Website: ulta-beauty
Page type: billing-address
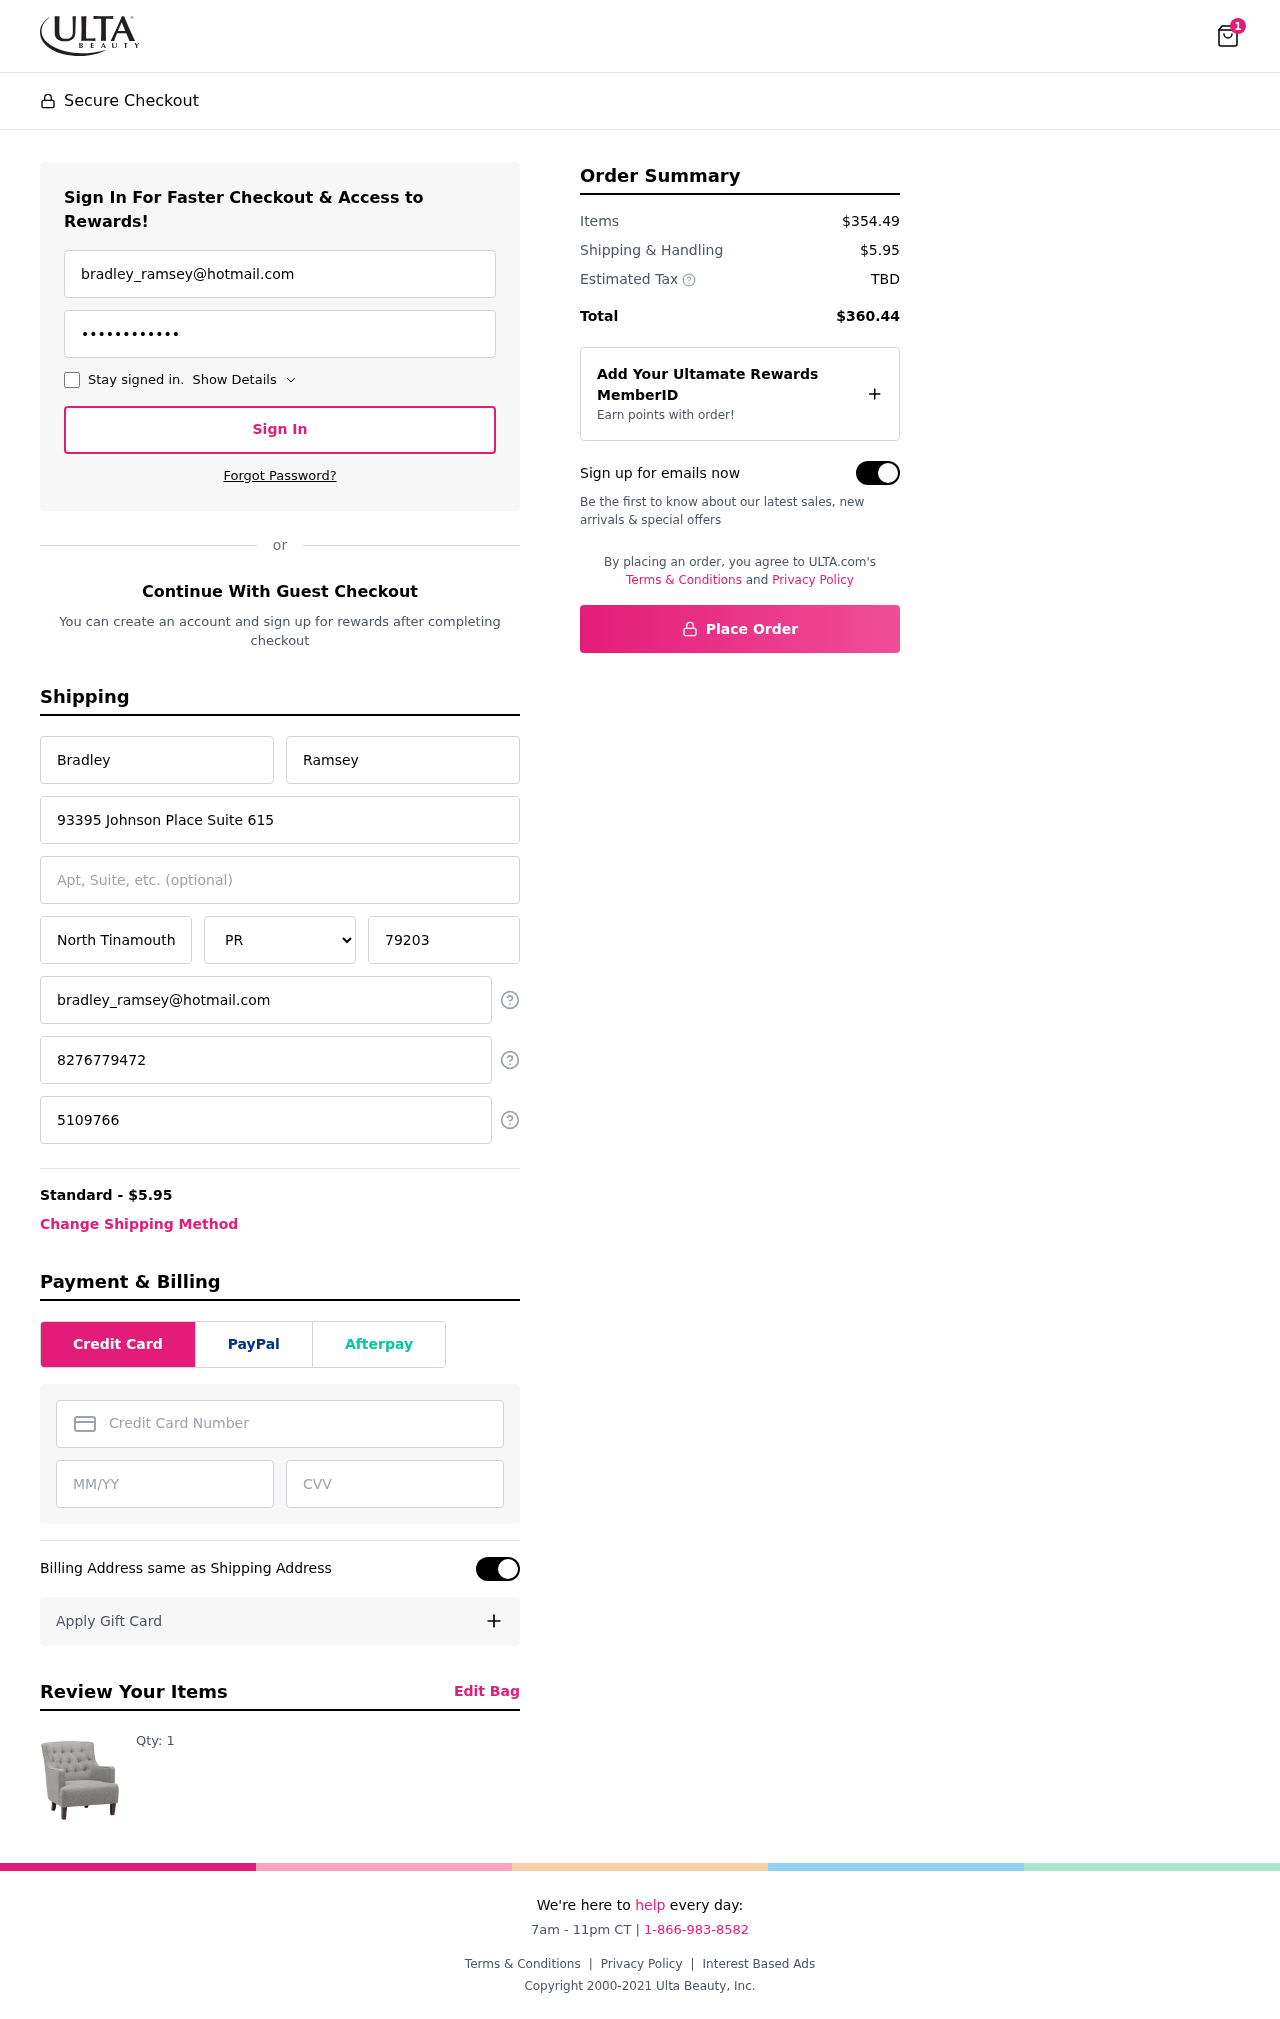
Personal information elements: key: PII_STATE
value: PR
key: PII_EMAIL
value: bradley_ramsey@hotmail.com
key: PII_FIRSTNAME
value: Bradley
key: PII_LASTNAME
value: Ramsey
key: PII_STREET
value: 93395 Johnson Place Suite 615
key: PII_CITY
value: North Tinamouth
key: PII_POSTCODE
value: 79203
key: PII_PHONE
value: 8276779472
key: PII_ALT_PHONE
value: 5109766107
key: PII_CARD_NUMBER
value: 4948 0401 3753 8982
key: PII_CARD_EXPIRY
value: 06/28
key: PII_CARD_CVV
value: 329
Product elements: key: PRODUCT1_QUANTITY
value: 1
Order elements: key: ORDER_NUM_ITEMS
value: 1
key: ORDER_SHIPPING_COST
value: $5.95
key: ORDER_SUBTOTAL
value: $354.49
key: ORDER_TOTAL
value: $360.44